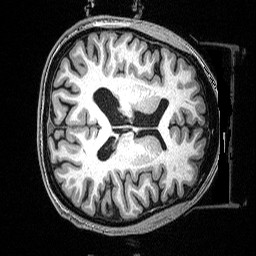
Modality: T1w
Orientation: axial
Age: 22
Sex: female
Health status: healthy
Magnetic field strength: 3 T
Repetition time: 2.53 s
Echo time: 0.00331 s